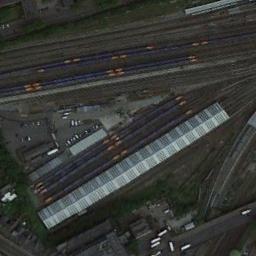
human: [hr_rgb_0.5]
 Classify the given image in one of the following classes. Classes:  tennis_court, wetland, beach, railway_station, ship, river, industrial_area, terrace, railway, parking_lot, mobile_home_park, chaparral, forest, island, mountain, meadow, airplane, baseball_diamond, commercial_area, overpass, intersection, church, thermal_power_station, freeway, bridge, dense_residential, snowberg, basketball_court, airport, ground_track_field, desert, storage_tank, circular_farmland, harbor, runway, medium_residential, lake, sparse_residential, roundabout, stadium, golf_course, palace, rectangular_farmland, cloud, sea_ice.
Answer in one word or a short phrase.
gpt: railway_station